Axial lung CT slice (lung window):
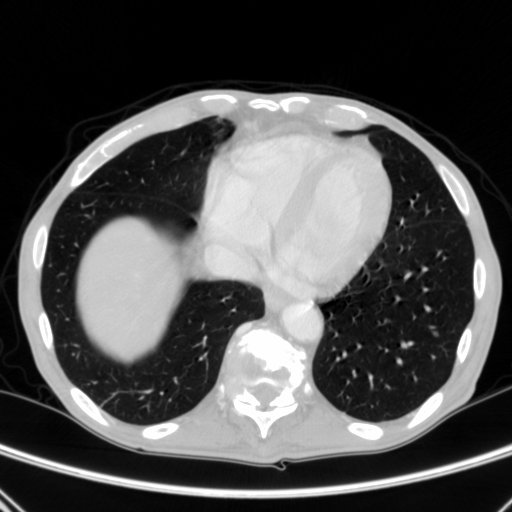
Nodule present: yes
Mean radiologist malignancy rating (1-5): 2.667